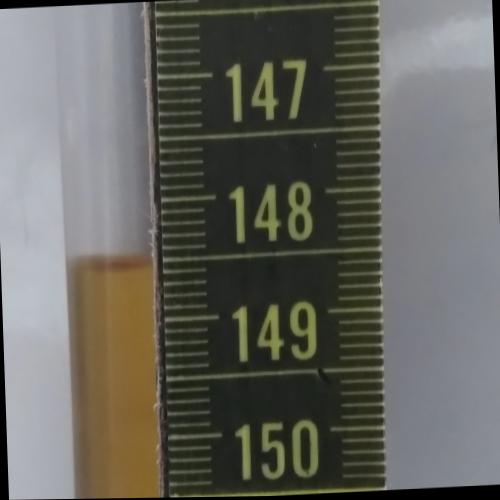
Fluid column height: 148.5 cm